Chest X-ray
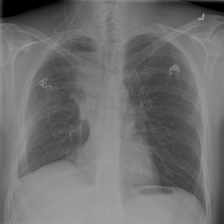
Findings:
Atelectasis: negative
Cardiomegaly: negative
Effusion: negative
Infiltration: negative
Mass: negative
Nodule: negative
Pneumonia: negative
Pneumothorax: positive
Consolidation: negative
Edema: negative
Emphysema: negative
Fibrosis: negative
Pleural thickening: negative
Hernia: negative